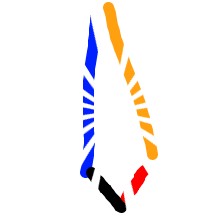
Shape: kite